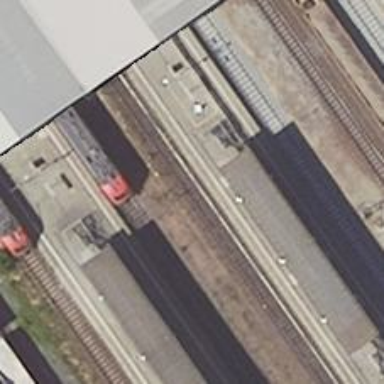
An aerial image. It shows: Railway track with contact line for electrification.